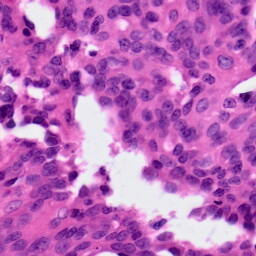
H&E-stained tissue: Ovarian